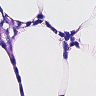
Metastatic tissue present: no